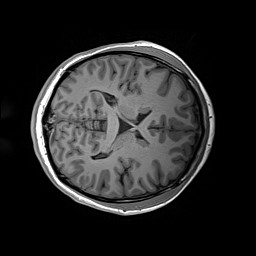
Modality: T1w
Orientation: axial
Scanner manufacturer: siemens
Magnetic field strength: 3 T
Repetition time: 2.2 s
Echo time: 0.00244 s